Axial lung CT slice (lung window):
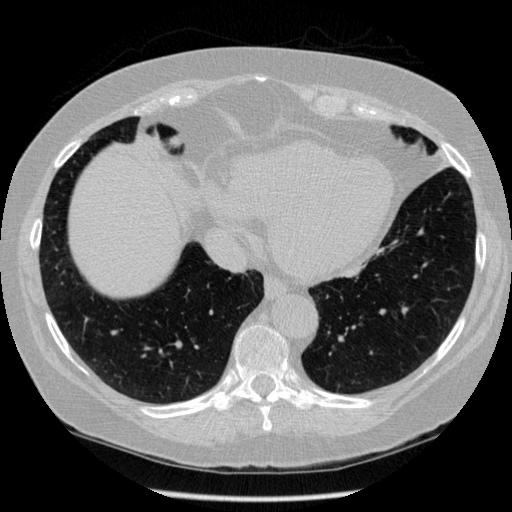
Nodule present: no